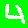
Digit: 4